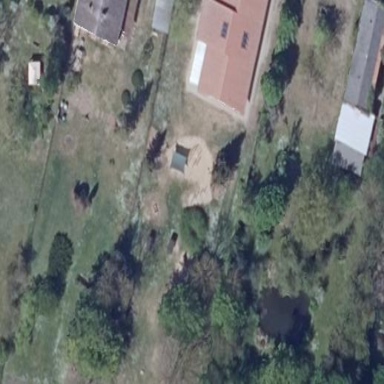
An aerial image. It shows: Kindergarten.